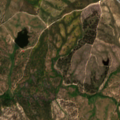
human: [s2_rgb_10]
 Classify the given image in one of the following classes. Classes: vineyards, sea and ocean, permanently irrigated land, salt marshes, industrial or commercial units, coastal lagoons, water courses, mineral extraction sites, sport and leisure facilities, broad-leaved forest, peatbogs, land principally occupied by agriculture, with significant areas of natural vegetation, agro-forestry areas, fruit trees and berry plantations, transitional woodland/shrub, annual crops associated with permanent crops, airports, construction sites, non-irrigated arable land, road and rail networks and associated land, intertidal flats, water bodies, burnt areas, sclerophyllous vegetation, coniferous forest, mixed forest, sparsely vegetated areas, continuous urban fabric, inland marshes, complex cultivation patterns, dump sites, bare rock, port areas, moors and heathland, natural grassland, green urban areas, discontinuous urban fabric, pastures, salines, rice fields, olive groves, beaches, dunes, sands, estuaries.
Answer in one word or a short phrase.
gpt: non-irrigated arable land, olive groves, pastures, complex cultivation patterns, agro-forestry areas, transitional woodland/shrub